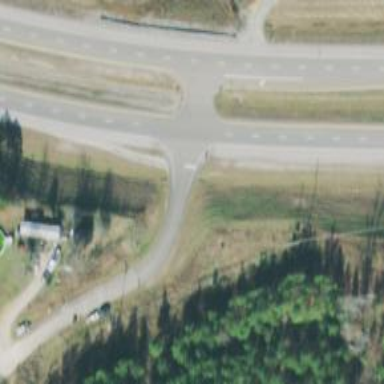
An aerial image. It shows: Trunk highway.